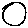
Label: circle